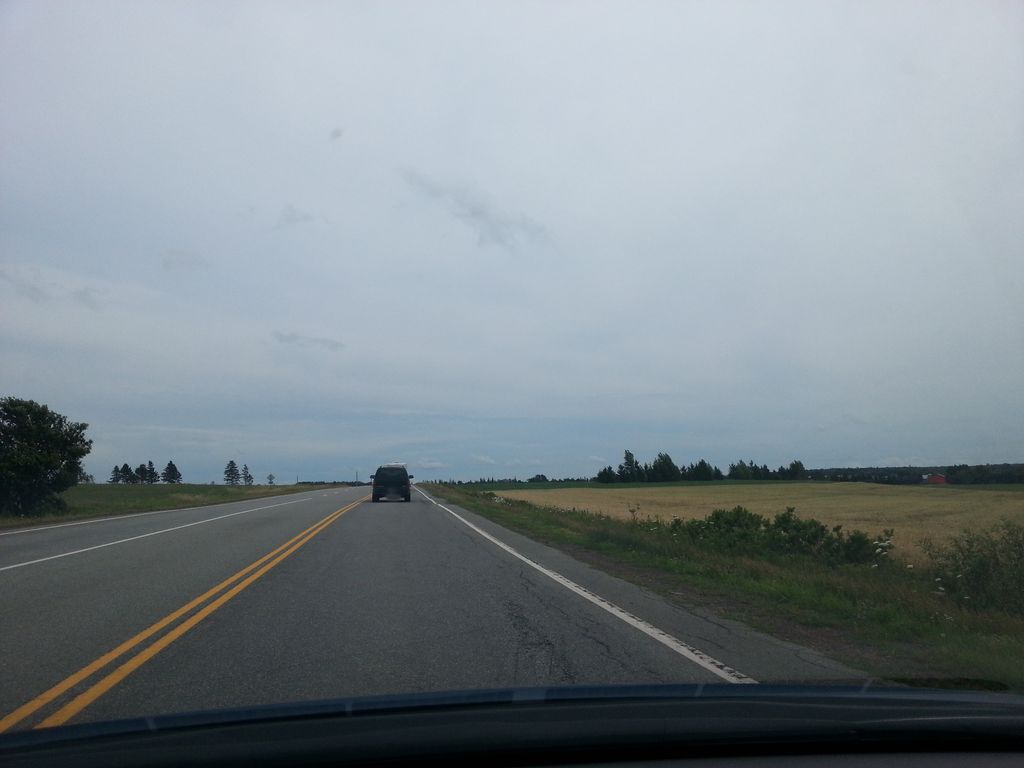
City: charlottetown